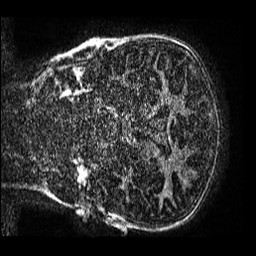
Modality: MP2RAGE
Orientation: coronal
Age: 11
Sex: male
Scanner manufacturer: siemens
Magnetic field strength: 3 T
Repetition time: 4 s
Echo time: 0.00299 s